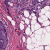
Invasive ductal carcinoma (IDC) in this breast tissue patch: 1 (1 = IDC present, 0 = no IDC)